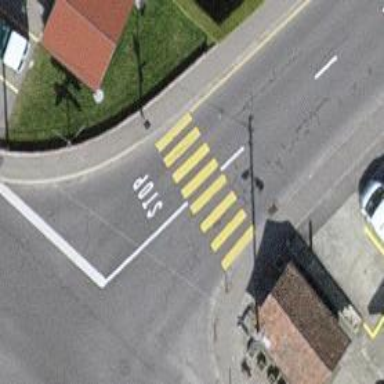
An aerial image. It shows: Zebra crossing on the road.